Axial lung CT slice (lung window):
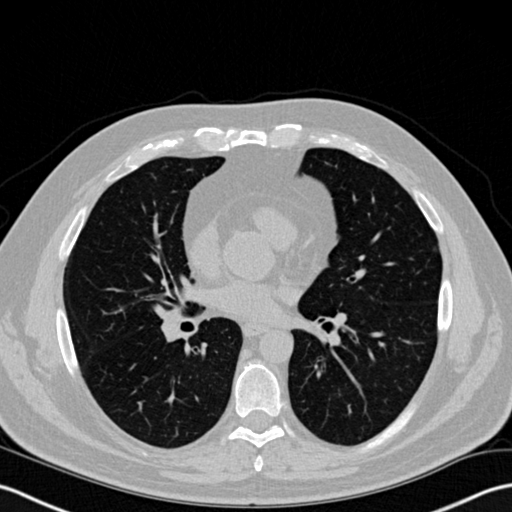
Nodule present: yes
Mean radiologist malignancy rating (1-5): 2